Question: I made the improvement according to the suggestion from alexce below. What I need is like the picture below. However each row/line should be one review: with date, rating, review text and link.
I need to let item processor process each review of every page.
Currently TakeFirst() only takes the first review of the page. So 10 pages, I only have 10 lines/rows as in the picture below.

Spider code is below:
'''
import scrapy
from amazon.items import AmazonItem
class AmazonSpider(scrapy.Spider):
name = "amazon"
allowed_domains = ['amazon.co.uk']
start_urls = [
'http://www.amazon.co.uk/product-reviews/B0042EU3A2/'.format(page) for page in xrange(1,114)
]
def parse(self, response):
for sel in response.xpath('//*[@id="productReviews"]//tr/td[1]'):
item = AmazonItem()
item['rating'] = sel.xpath('div/div[2]/span[1]/span/@title').extract()
item['date'] = sel.xpath('div/div[2]/span[2]/nobr/text()').extract()
item['review'] = sel.xpath('div/div[6]/text()').extract()
item['link'] = sel.xpath('div/div[7]/div[2]/div/div[1]/span[3]/a/@href').extract()
yield item
'''
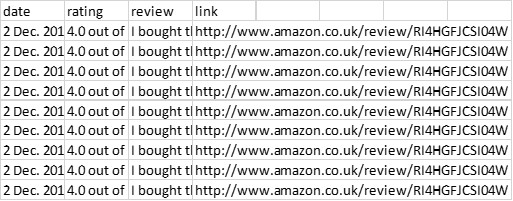
Answer: I started from scratch and the following spider should be run with
'scrapy crawl amazon -t csv -o Amazon.csv --loglevel=INFO'
so that opening the CSV-File with a spreadsheet shows for me

Hope this helps :-)
'''
import scrapy
class AmazonItem(scrapy.Item):
rating = scrapy.Field()
date = scrapy.Field()
review = scrapy.Field()
link = scrapy.Field()
class AmazonSpider(scrapy.Spider):
name = "amazon"
allowed_domains = ['amazon.co.uk']
start_urls = ['http://www.amazon.co.uk/product-reviews/B0042EU3A2/' ]
def parse(self, response):
for sel in response.xpath('//table[@id="productReviews"]//tr/td/div'):
item = AmazonItem()
item['rating'] = sel.xpath('./div/span/span/span/text()').extract()
item['date'] = sel.xpath('./div/span/nobr/text()').extract()
item['review'] = sel.xpath('./div[@class="reviewText"]/text()').extract()
item['link'] = sel.xpath('.//a[contains(.,"Permalink")]/@href').extract()
yield item
xpath_Next_Page = './/table[@id="productReviews"]/following::*//span[@class="paging"]/a[contains(.,"Next")]/@href'
if response.xpath(xpath_Next_Page):
url_Next_Page = response.xpath(xpath_Next_Page).extract()[0]
request = scrapy.Request(url_Next_Page, callback=self.parse)
yield request
'''